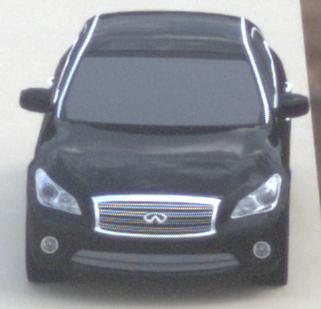
Make: Infiniti
Model: M 37
Detailed model: M (Y51)
Model produced from: 2010/10
Model produced until: 2013/11
Doors: 4
Color: black
Road condition: dry road
Daytime: midday
Contrast: low contrast